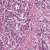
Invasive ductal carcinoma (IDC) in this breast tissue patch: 1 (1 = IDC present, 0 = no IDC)